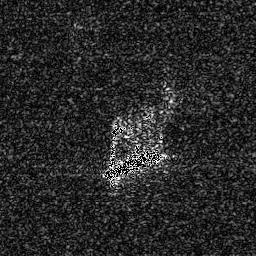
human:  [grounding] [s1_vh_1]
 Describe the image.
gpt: In the satellite image, there is  <ref>1 large ship </ref> <box>[[38, 56, 62, 71, 0]]</box> located at center.